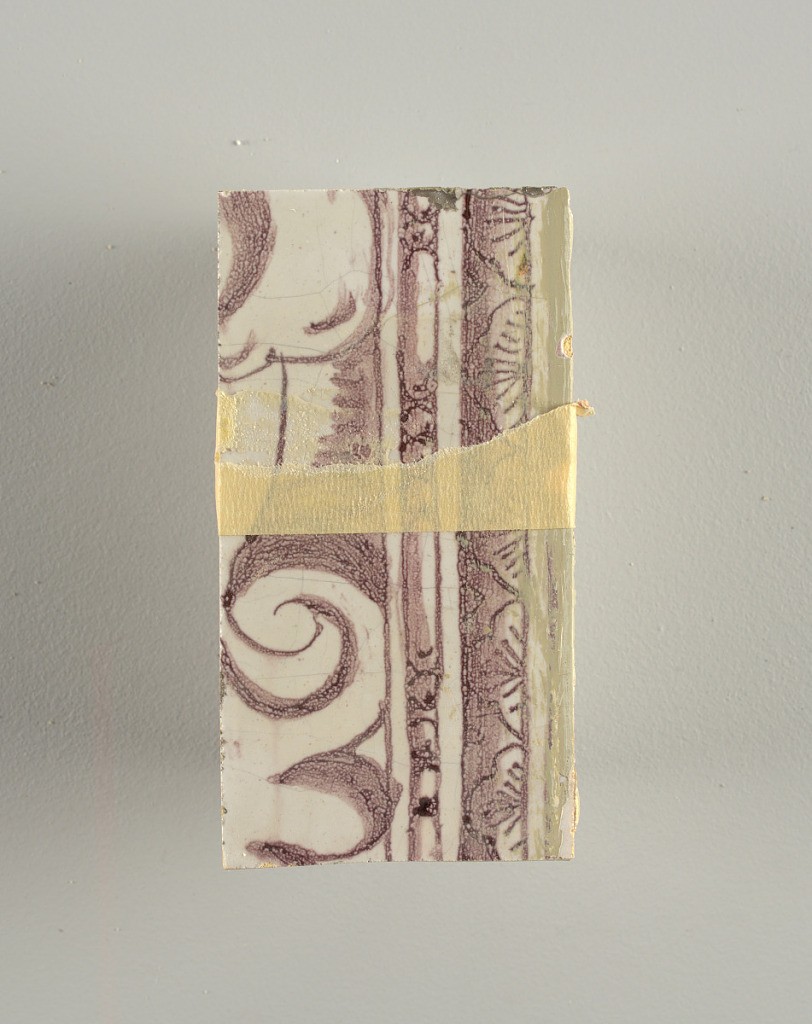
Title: Wall facing
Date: ca. 1725
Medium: Tin-glazed earthenware, underglaze
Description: Horizontal rectangle.  Thirty-seven tiles wide and twenty-one high with opening for door or window nineteen and one-half tiles high and twelve wide.  To left and right of opening, centered canopy above. Left, woman representing Hope, right, a sculputure urn.  Centered above opening, a mascaron.  Arabesque design of foliage.